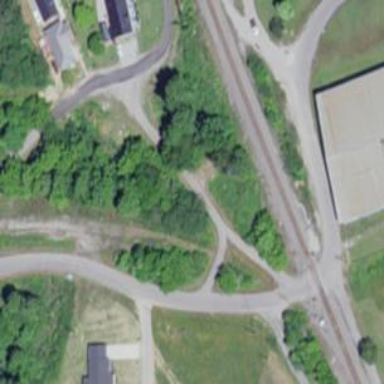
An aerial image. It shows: Rail spur service.